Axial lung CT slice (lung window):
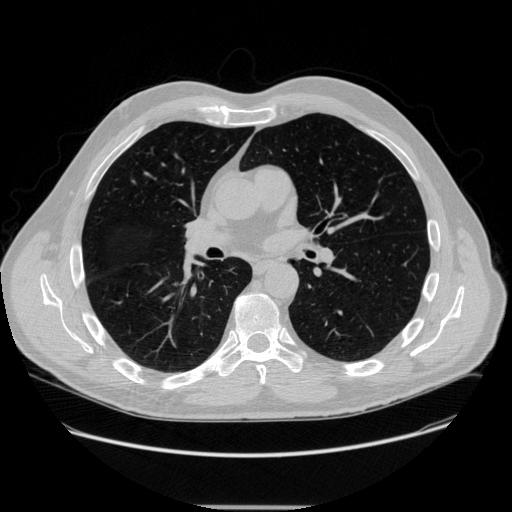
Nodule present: no